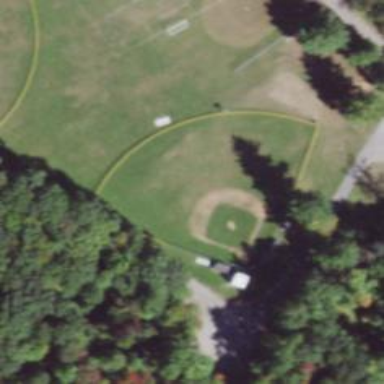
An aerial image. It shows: Baseball pitch for leisure and sports activities.